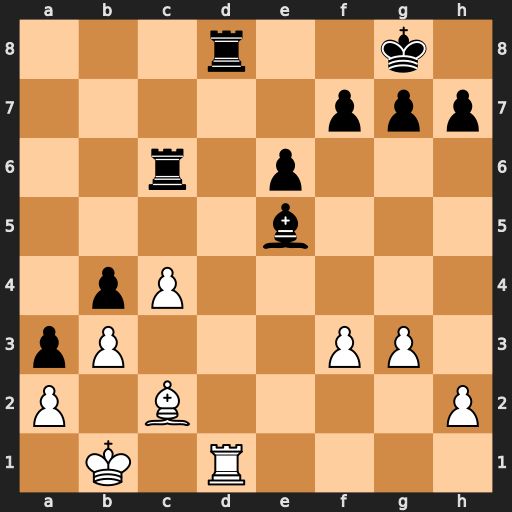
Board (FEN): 3r2k1/5ppp/2r1p3/4b3/1pP5/pP3PP1/P1B4P/1K1R4
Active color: w
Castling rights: -
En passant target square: -
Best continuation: Rxd8#